Question: I'm working on a program about a soliton going through a barrier and I'm trying to make the barrier look like a real one, so to say, to be made of bricks. The problem is that I couldn't found how to plot the 'brick' texture. I use 'fill_between()' but if there's another option that admits bricks, I wouldn't have problem with using it.
My code is:
'''
gs=GridSpec(8,1) #7 rows and 1 column
state=self.fig.add_subplot(gs[2:,:])
light=self.fig.add_subplot(gs[0:2,:])
state.set_xlabel("Position ($x/ \xi$)")
state.set_ylabel("Density $|\psi|^2 \xi$")
state.plot(posit,phi2)
state.fill_between(posit,phi2,0,facecolor='0.80')
potential=state.twinx()
potential.plot(posit,pote,'g')
'''
with all the arrays well defined and so. There's no problem with the code when running the program, but I would like to know how to draw the bricks if that's possible.
I attach an image of the actual situation, the barrier is empty for the moment waiting to be built with bricks, to make it more visual.

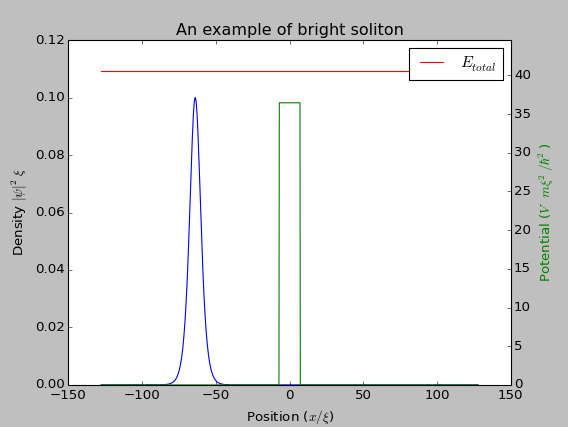
Answer: This would be an example on how to place a brick wall into the image
'''
import numpy as np
import matplotlib.pyplot as plt
import matplotlib.patches
f = lambda x, x0, sig: np.exp(-(x-x0)**2/sig**2)
x = np.linspace(0,10, 301)
pulse = f(x, 2, 0.5)*2.8
fig, ax = plt.subplots(figsize=(10,4))
image = plt.imread("brick_texture104.png")
#http://p78i.imgup.net/brick_textadf0.png
im = ax.imshow(image, extent=[4,4+512./256,0,933./256] ) # image is 512 x 933,
ax.set_aspect("equal")
ax.plot(x, pulse, color="r", alpha = 0.7, lw=4 )
wall_patch = matplotlib.patches.Rectangle((4.5,0),1,3, transform=ax.transData )
im.set_clip_path(wall_patch)
ax.set_ylim([0,4])
ax.set_xlim([0,10])
plt.show()
'''
<URL>